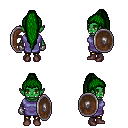
a pixel art fantasy rpg character, female body template, orc, green skin, chain tabard jacket, gold greaves, green extra-long topknot hairstyle, metal gloves, maroon shoes, shield, four views (front, back, left, right), 2x2 character sprite sheet, small pixel art, hard edges, no anti-aliasing